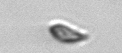
Label: Cryptophyta